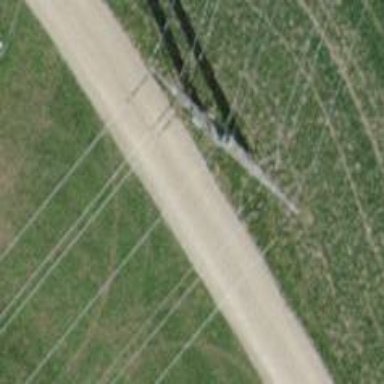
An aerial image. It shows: Power line in the image.